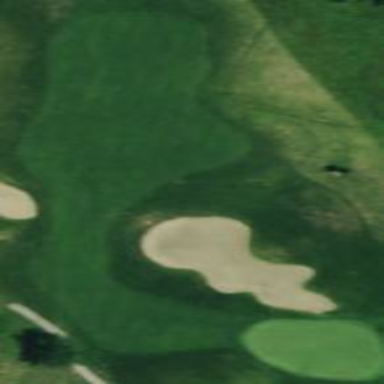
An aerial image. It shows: Golf fairway surrounded by grass.